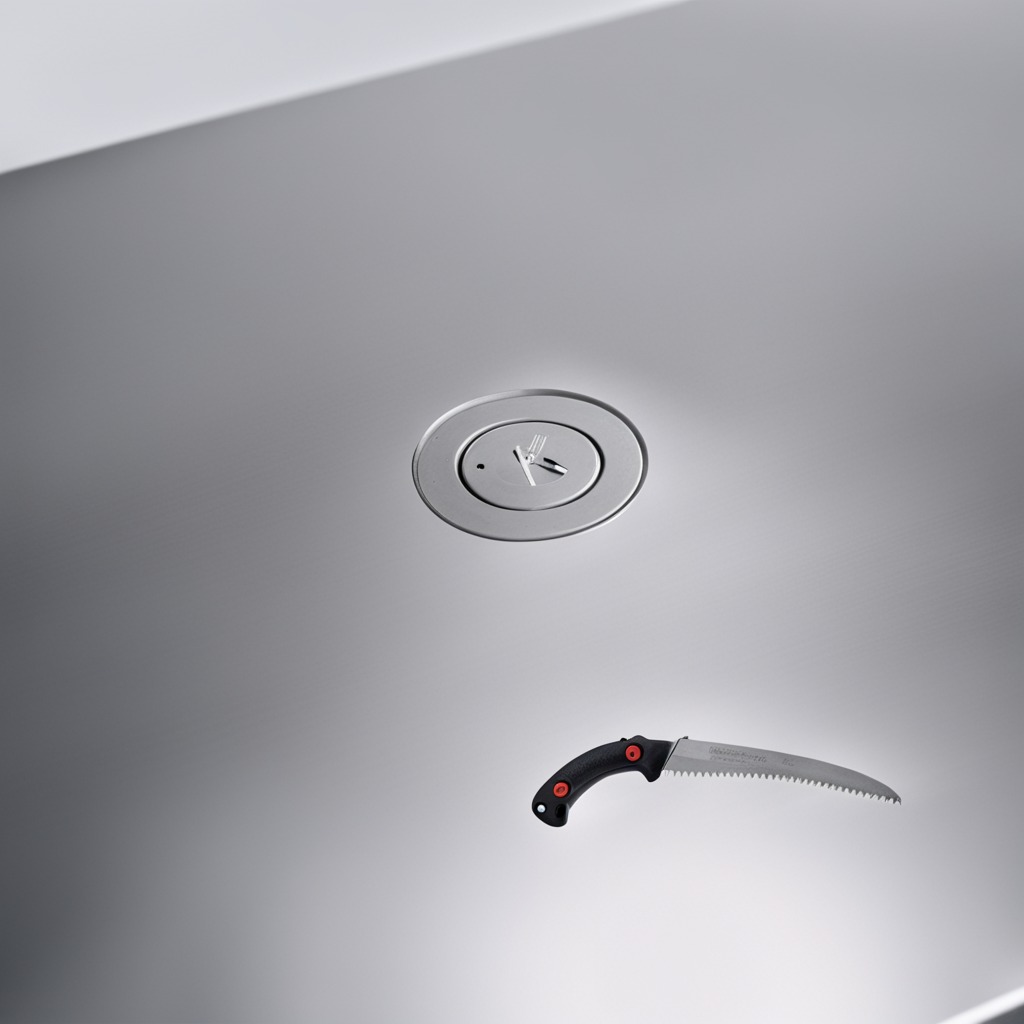
A metal saw is lying on the stainless steel table.